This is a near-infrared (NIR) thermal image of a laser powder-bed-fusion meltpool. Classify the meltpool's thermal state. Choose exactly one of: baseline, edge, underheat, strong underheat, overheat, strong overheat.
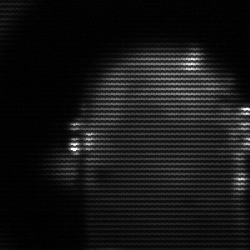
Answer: baseline